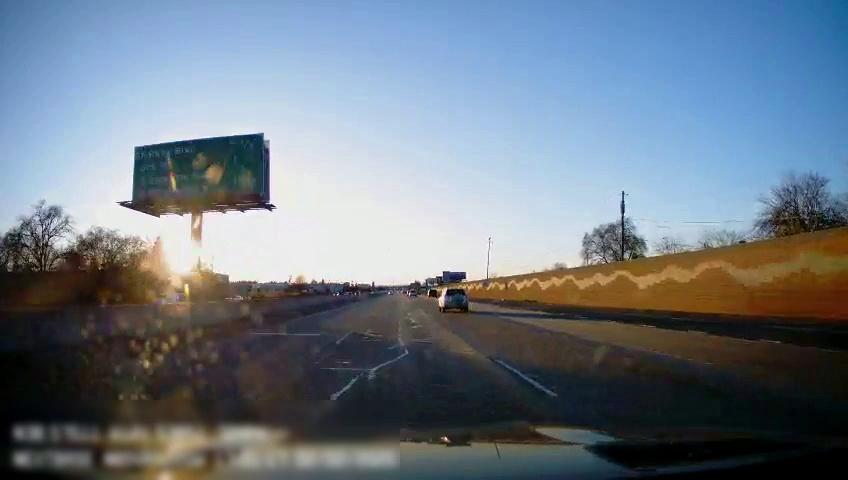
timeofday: Day
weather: Sunny
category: Drivable Space
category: Vehicles | SUV
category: Vehicles | SUV
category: Lanes | Current Lane
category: Lanes | Alternate Lane
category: Lanes | Alternate Lane
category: Lanes | Alternate Lane